Aerial crown-view tile of a tropical tree (Barro Colorado Island, Panama), acquired 20250818:
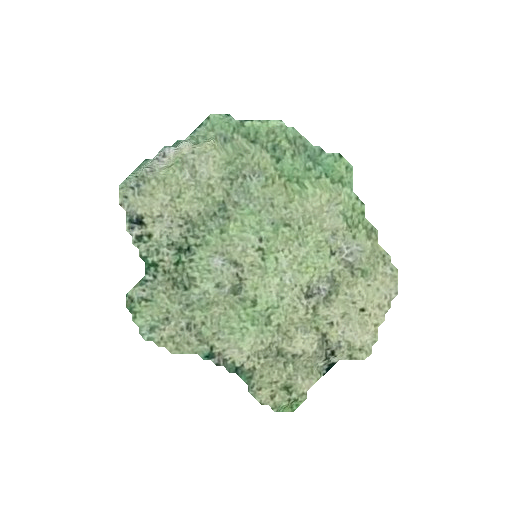
Species: Calophyllum longifolium
GBIF accepted scientific name: Calophyllum longifolium
Crown area: 80.568 m²